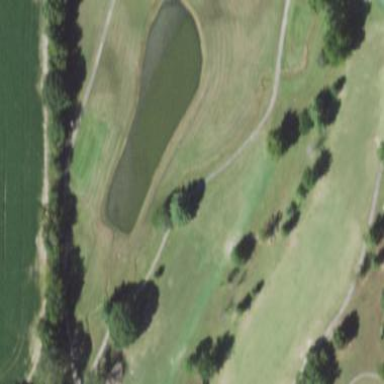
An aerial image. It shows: Driving range for golf on grass.